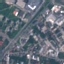
Label: Industrial